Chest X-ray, AP view. Patient: 36 years old, sex F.
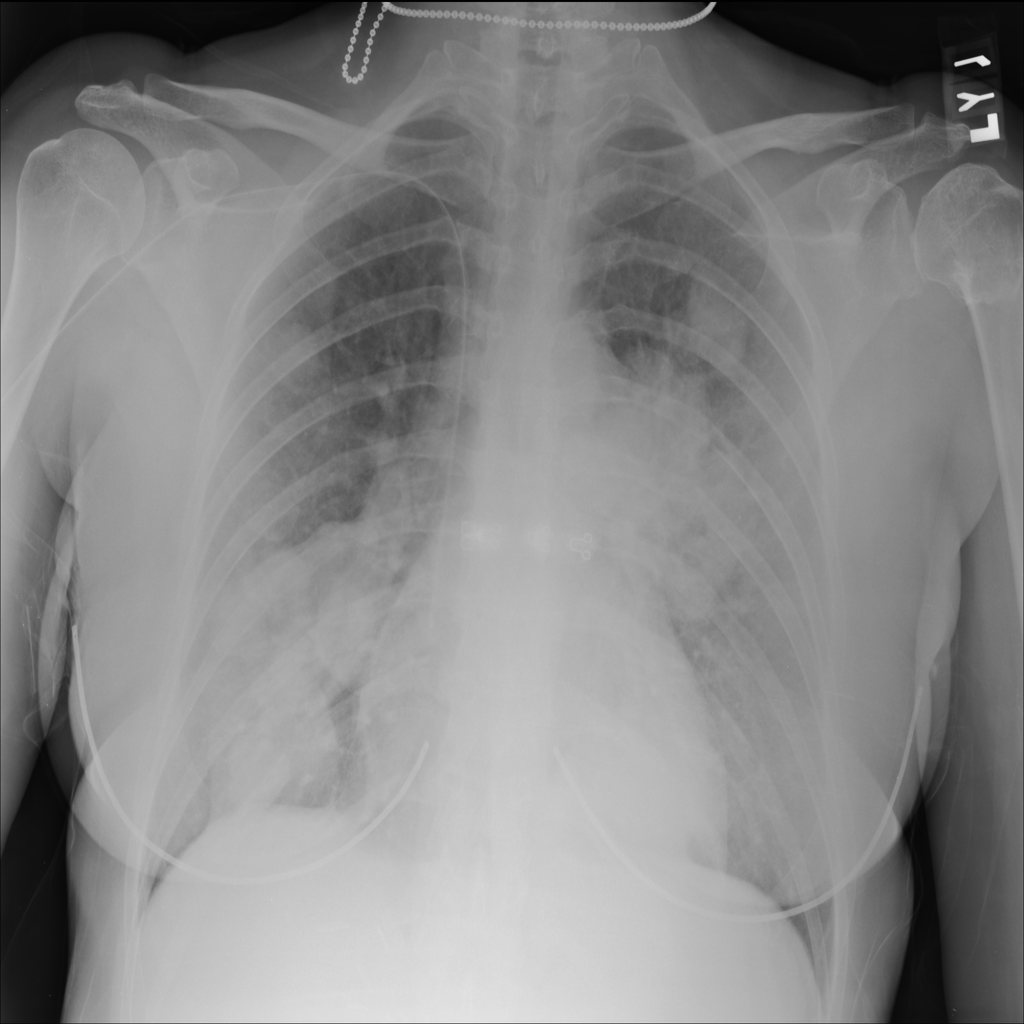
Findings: Mass